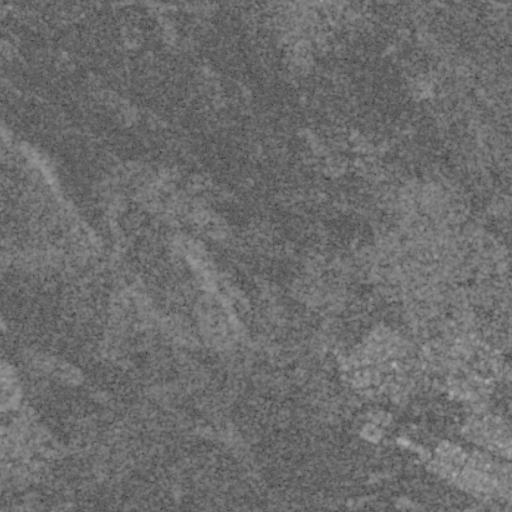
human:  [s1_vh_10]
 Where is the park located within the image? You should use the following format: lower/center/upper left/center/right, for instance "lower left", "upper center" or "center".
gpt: The park is located in the lower right of the image.
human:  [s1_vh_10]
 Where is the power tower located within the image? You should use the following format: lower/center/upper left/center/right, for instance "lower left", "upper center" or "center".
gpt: The power tower is located in the lower left of the image.
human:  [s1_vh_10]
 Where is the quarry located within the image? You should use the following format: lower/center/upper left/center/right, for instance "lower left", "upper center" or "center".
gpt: The quarry is located in the upper left of the image.
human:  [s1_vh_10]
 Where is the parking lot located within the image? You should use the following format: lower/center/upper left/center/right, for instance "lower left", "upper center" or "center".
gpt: There is no parking lot in the image.

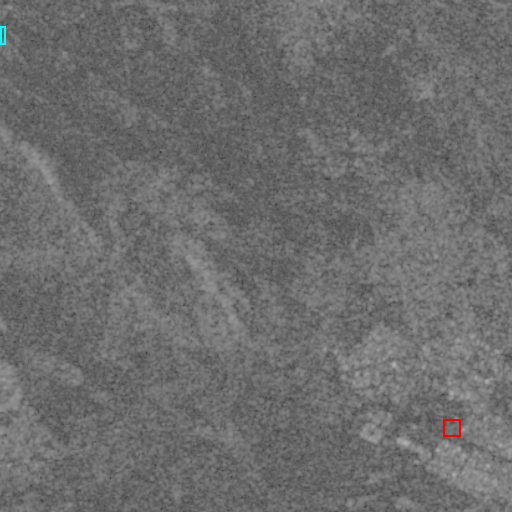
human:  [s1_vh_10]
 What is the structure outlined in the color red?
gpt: The structure outlined in red is a park.
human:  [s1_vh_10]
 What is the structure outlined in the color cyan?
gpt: The structure outlined in cyan is a quarry.
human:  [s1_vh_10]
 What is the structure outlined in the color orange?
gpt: There is no orange outline.